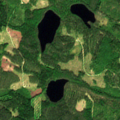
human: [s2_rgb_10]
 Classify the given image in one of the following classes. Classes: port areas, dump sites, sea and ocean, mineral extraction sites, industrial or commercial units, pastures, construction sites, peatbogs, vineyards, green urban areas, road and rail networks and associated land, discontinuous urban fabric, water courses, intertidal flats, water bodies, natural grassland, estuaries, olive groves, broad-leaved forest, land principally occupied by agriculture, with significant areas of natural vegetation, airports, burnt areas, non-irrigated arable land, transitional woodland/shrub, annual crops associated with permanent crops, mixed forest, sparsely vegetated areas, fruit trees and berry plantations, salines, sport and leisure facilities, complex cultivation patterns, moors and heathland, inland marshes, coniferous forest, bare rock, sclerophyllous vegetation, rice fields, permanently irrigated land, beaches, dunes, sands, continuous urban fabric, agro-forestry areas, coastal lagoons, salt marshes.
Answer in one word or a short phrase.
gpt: coniferous forest, mixed forest, transitional woodland/shrub